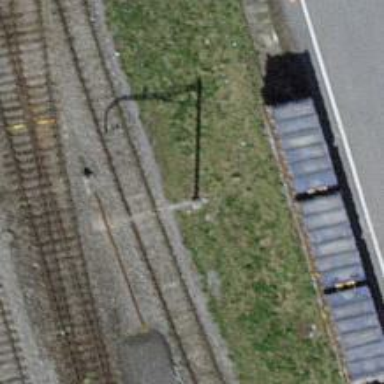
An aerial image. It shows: Yard with single rail track. The railway track is electrified with contact line for service purposes.